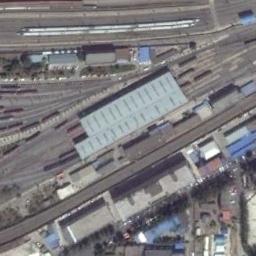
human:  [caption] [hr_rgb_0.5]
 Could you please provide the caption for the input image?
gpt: There is a big railway station in the city .

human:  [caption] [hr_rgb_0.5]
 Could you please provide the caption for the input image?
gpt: The railway station has lots of railways, Some facilities and some buildings .

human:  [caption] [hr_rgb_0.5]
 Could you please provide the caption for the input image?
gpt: The railway station is on the bare land next to some buildings .

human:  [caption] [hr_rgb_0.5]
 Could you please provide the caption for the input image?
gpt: Many buildings of different shapes are beside the railway station .

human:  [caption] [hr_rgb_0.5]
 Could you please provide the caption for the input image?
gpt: There are some buildings and carriages beside the railway station .